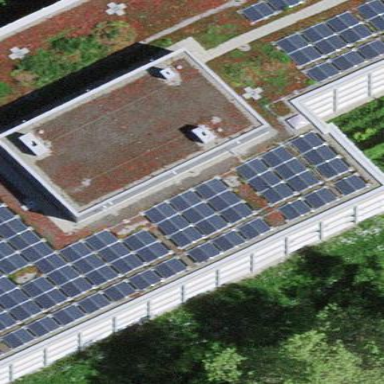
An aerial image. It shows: School building with flat roof.